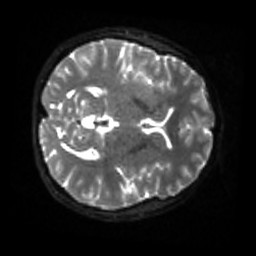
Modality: sbref
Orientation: axial
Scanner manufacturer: siemens
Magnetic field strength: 3 T
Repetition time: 4 s
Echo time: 0.0594 s